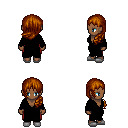
a pixel art fantasy rpg character, female body template, human, dark skin, black robe, red pants, brunette left-swept hairstyle, white slippers, four views (front, back, left, right), 2x2 character sprite sheet, small pixel art, hard edges, no anti-aliasing